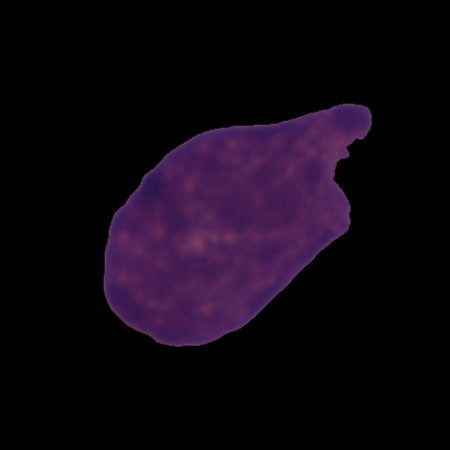
Label: cancer